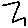
Label: zigzag